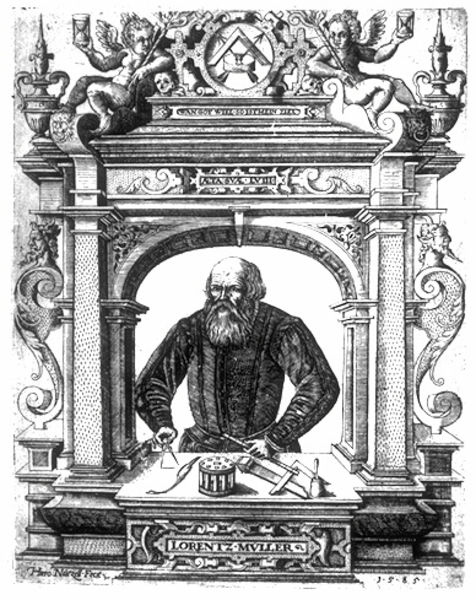
Titel: Bildnis des Lorenz Müller
Künstler: Hieronymus Nützel
Institution: (Seriendruck)
Schlagwörter: flügel, hand, mann, weiß, dreieck, fenster, grau, nase, schwarz, säule, säulen, tisch, zeichnung, ornament, bart, arme, augen, messer, rahmen, vollbart, bildnis, hände, portrait, porträt, kirche, instrumente, müller, engel, putto, bogen, grafik, büste, glatze, ornamente, verzierung, tor, name, dose, druck, schwarz weiss, druckgrafik, radierung, stich, kurve, handwerk, schreiner, werkzeug, zimmerer, glocke, teufel, eieruhr, stundenglas, seefahrer, putten, kupferstich, verzeirung, putti, geometrie, pfeile, maßstab, architekt, michelangelo, winkel, lateinisch, mathematik, vendig, zirkel, reformation, lot, sanduhr, astronom, mathematiker, meßinstrumente, lorenz, ablassbriefe, lorentz müller, sanduhren, 1585, lorentz, mvller, sandruh, messlehre, schwarez, zeichnentisch